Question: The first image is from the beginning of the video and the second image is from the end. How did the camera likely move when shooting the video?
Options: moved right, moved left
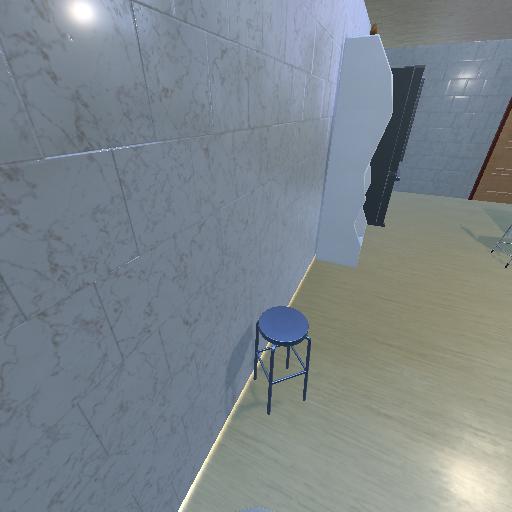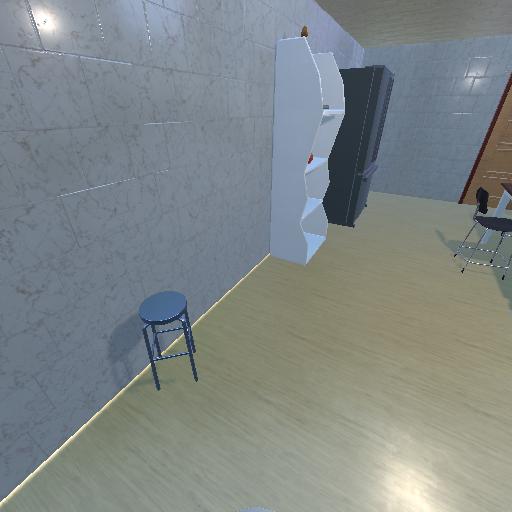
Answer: moved right